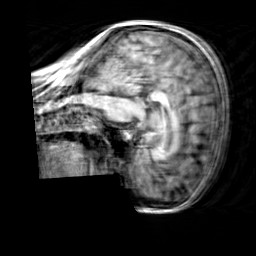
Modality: T1w
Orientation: sagittal
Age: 30
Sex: female
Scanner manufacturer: siemens
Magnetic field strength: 3 T
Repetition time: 2.3 s
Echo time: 0.00303 s